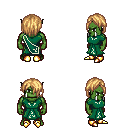
a pixel art fantasy rpg character, male body template, orc, green skin, sash dress, red pants, light blonde bangs hairstyle, gold boots, four views (front, back, left, right), 2x2 character sprite sheet, small pixel art, hard edges, no anti-aliasing